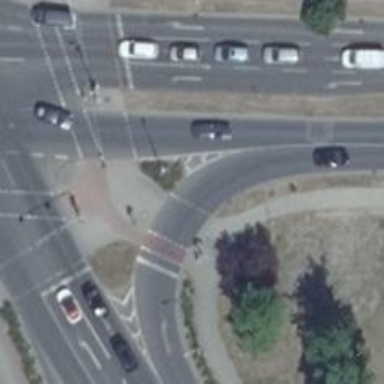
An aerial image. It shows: Asphalt path with crossings for both pedestrians and cyclists.